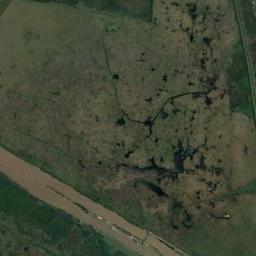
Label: wetland